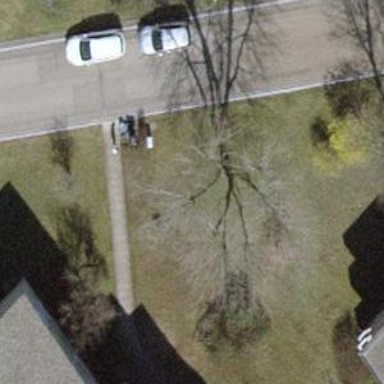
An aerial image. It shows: Urban area featuring tree as natural element.